Question: I got a response from a server, the text format of the response is
> '''
"<div class="esv"><h2>John 3:16 <object type="application/x-shockwave-flash" data="http://www.esvapi.org/assets/play.swf?myUrl=hw%2F43003016" width="40" height="12" class="audio"><param name="movie" value="http://www.esvapi.org/assets/play.swf?myUrl=hw%2F43003016" /><param name="wmode" value="transparent" /></object></h2>
<div class="esv-text"><h3 id="p43003016.01-1">For God So Loved the World</h3>
<p id="p43003016.07-1"><span class="verse-num woc" id="v43003016-1">16&nbsp;</span><span class="woc">&#8220;For God so loved the world,<span class="footnote">&nbsp;<a href="#f1" id="b1" title="Or 'For this is how God loved the world'">[1]</a></span> that he gave his only Son, that whoever believes in him should not perish but have eternal life.</span> (<a href="http://www.esv.org" class="copyright">ESV</a>)</p>
</div>
<div class="footnotes">
<h3>Footnotes</h3>
<p><span class="footnote"><a href="#b1" id="f1">[1]</a></span> <span class="footnote-ref">3:16</
span> Or <em>For this is how God loved the world</em>
</p>
</div>
</div>"
'''
The html format likes
Any skill can pop up this message in javascript or jquery?
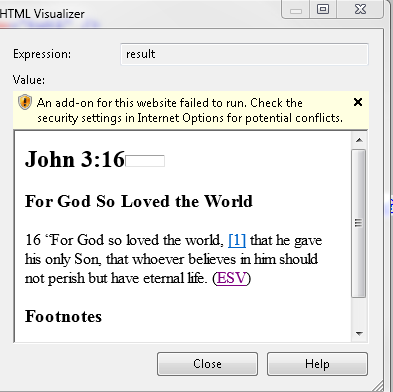
Answer: If you want a nice looking popup in the middle of your screen (not the standard javascript alert popups), then...
For the div you have above, you can
1) position it in the center of your screen (read <URL> You may want to style the div with 'position: fixed;', depending on how your website is set up. Also set 'z-index: 999;' or some other high number.
2) hide it. For example in the CSS set '.esv {display: none}'
3) using jQuery/javascript, display it when whatever event you want occurs
'''
$("#somebutton").click(function(){
$(".esv").show(); // will display the popup window
}
'''
This is a very simplified model. But something along these lines might be what you want.
If you want to have different content each time, then you can at first have your '<div class="esv"></div>' empty. Then use jQuery to insert whatever you desire into before 'show()'. However you will have to research how to dynamically select whatever you are inserting.
So step 3 might look like this:
'''
$("#somebutton").click(function(){
$(".esv").html( /* whatever html you want to insert. */);
$(".esv").show(); // will display the popup window
}
'''